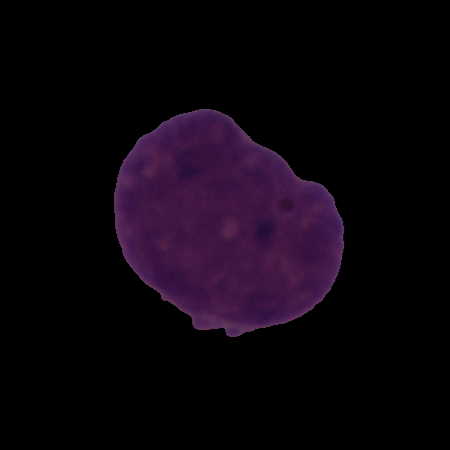
Label: cancer